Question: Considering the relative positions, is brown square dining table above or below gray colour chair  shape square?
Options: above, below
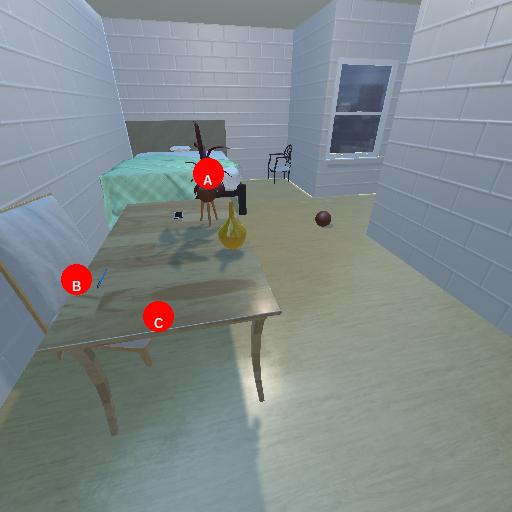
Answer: above